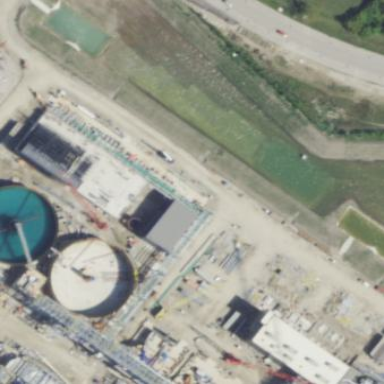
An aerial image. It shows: Pumping station.